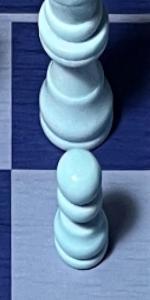
Label: Pawn_White